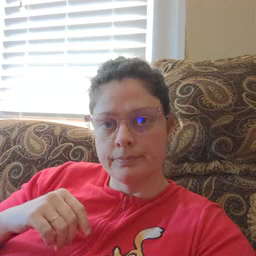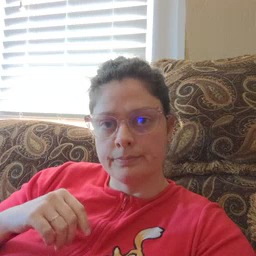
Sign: zebra